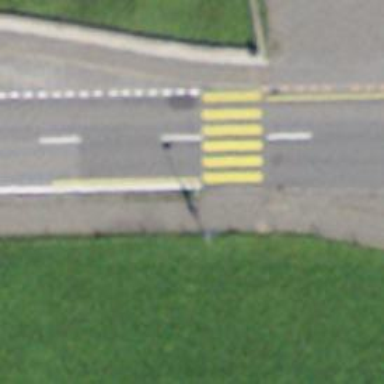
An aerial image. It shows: Uncontrolled zebra crossing.